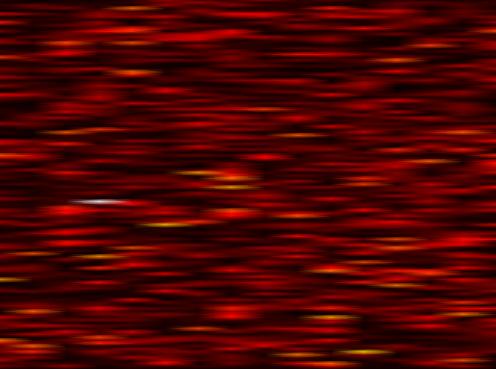
Label: FBMC